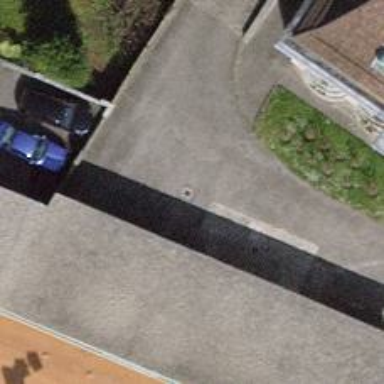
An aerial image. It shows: Road serving as parking aisle.